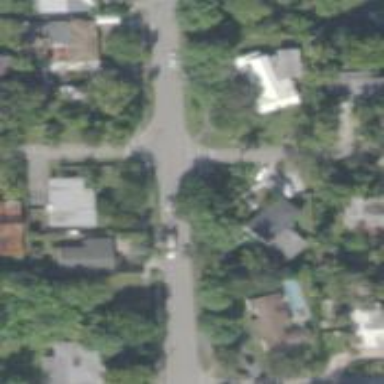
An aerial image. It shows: Asphalt footway with uncontrolled pedestrian crossing marked with lines.